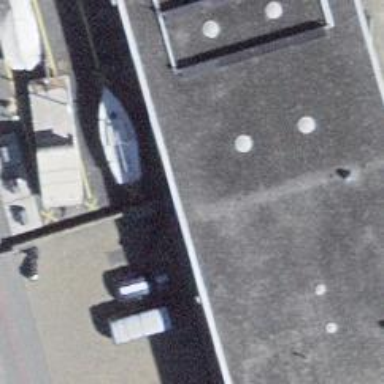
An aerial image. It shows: Bicycle parking area with wall loops.